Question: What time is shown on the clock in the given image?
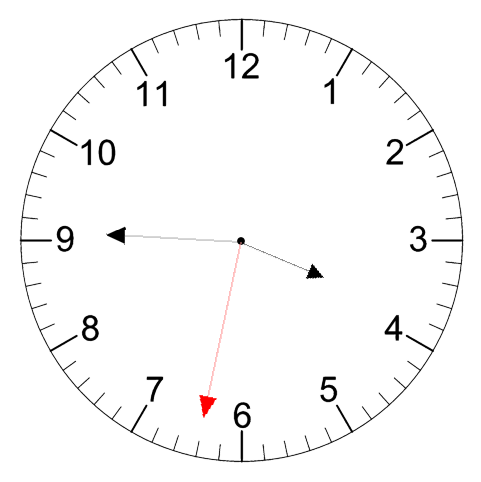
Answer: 03:45:32